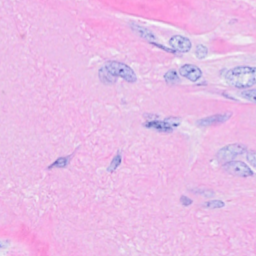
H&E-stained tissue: Breast